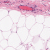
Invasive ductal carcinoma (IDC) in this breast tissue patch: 0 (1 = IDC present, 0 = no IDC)